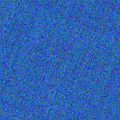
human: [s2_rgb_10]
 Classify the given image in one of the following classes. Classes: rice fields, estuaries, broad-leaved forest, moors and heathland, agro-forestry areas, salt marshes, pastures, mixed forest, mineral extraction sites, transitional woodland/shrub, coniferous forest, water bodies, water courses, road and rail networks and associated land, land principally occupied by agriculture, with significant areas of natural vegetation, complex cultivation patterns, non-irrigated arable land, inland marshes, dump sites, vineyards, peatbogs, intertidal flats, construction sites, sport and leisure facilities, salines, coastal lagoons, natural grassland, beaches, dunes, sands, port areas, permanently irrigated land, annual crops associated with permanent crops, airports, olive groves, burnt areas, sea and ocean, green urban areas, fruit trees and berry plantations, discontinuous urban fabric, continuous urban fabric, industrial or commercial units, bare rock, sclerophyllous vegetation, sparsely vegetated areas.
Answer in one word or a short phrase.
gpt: sea and ocean